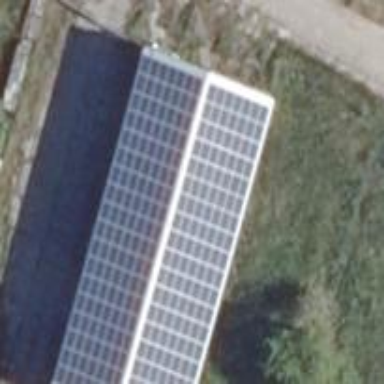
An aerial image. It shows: Farm auxiliary building with solar photovoltaic panel generator producing small amount of electricity.